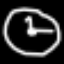
Label: clock